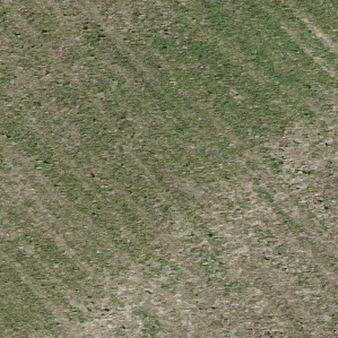
Label: other